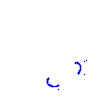
Particle: kaon